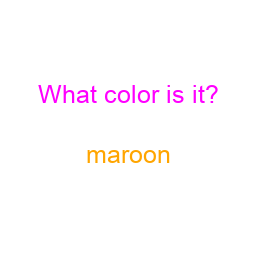
Color: orange
Color name shown: maroon
Background color: white
Question text color: magenta